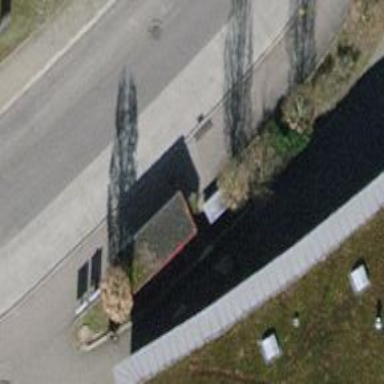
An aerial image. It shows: Post box.